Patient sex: M
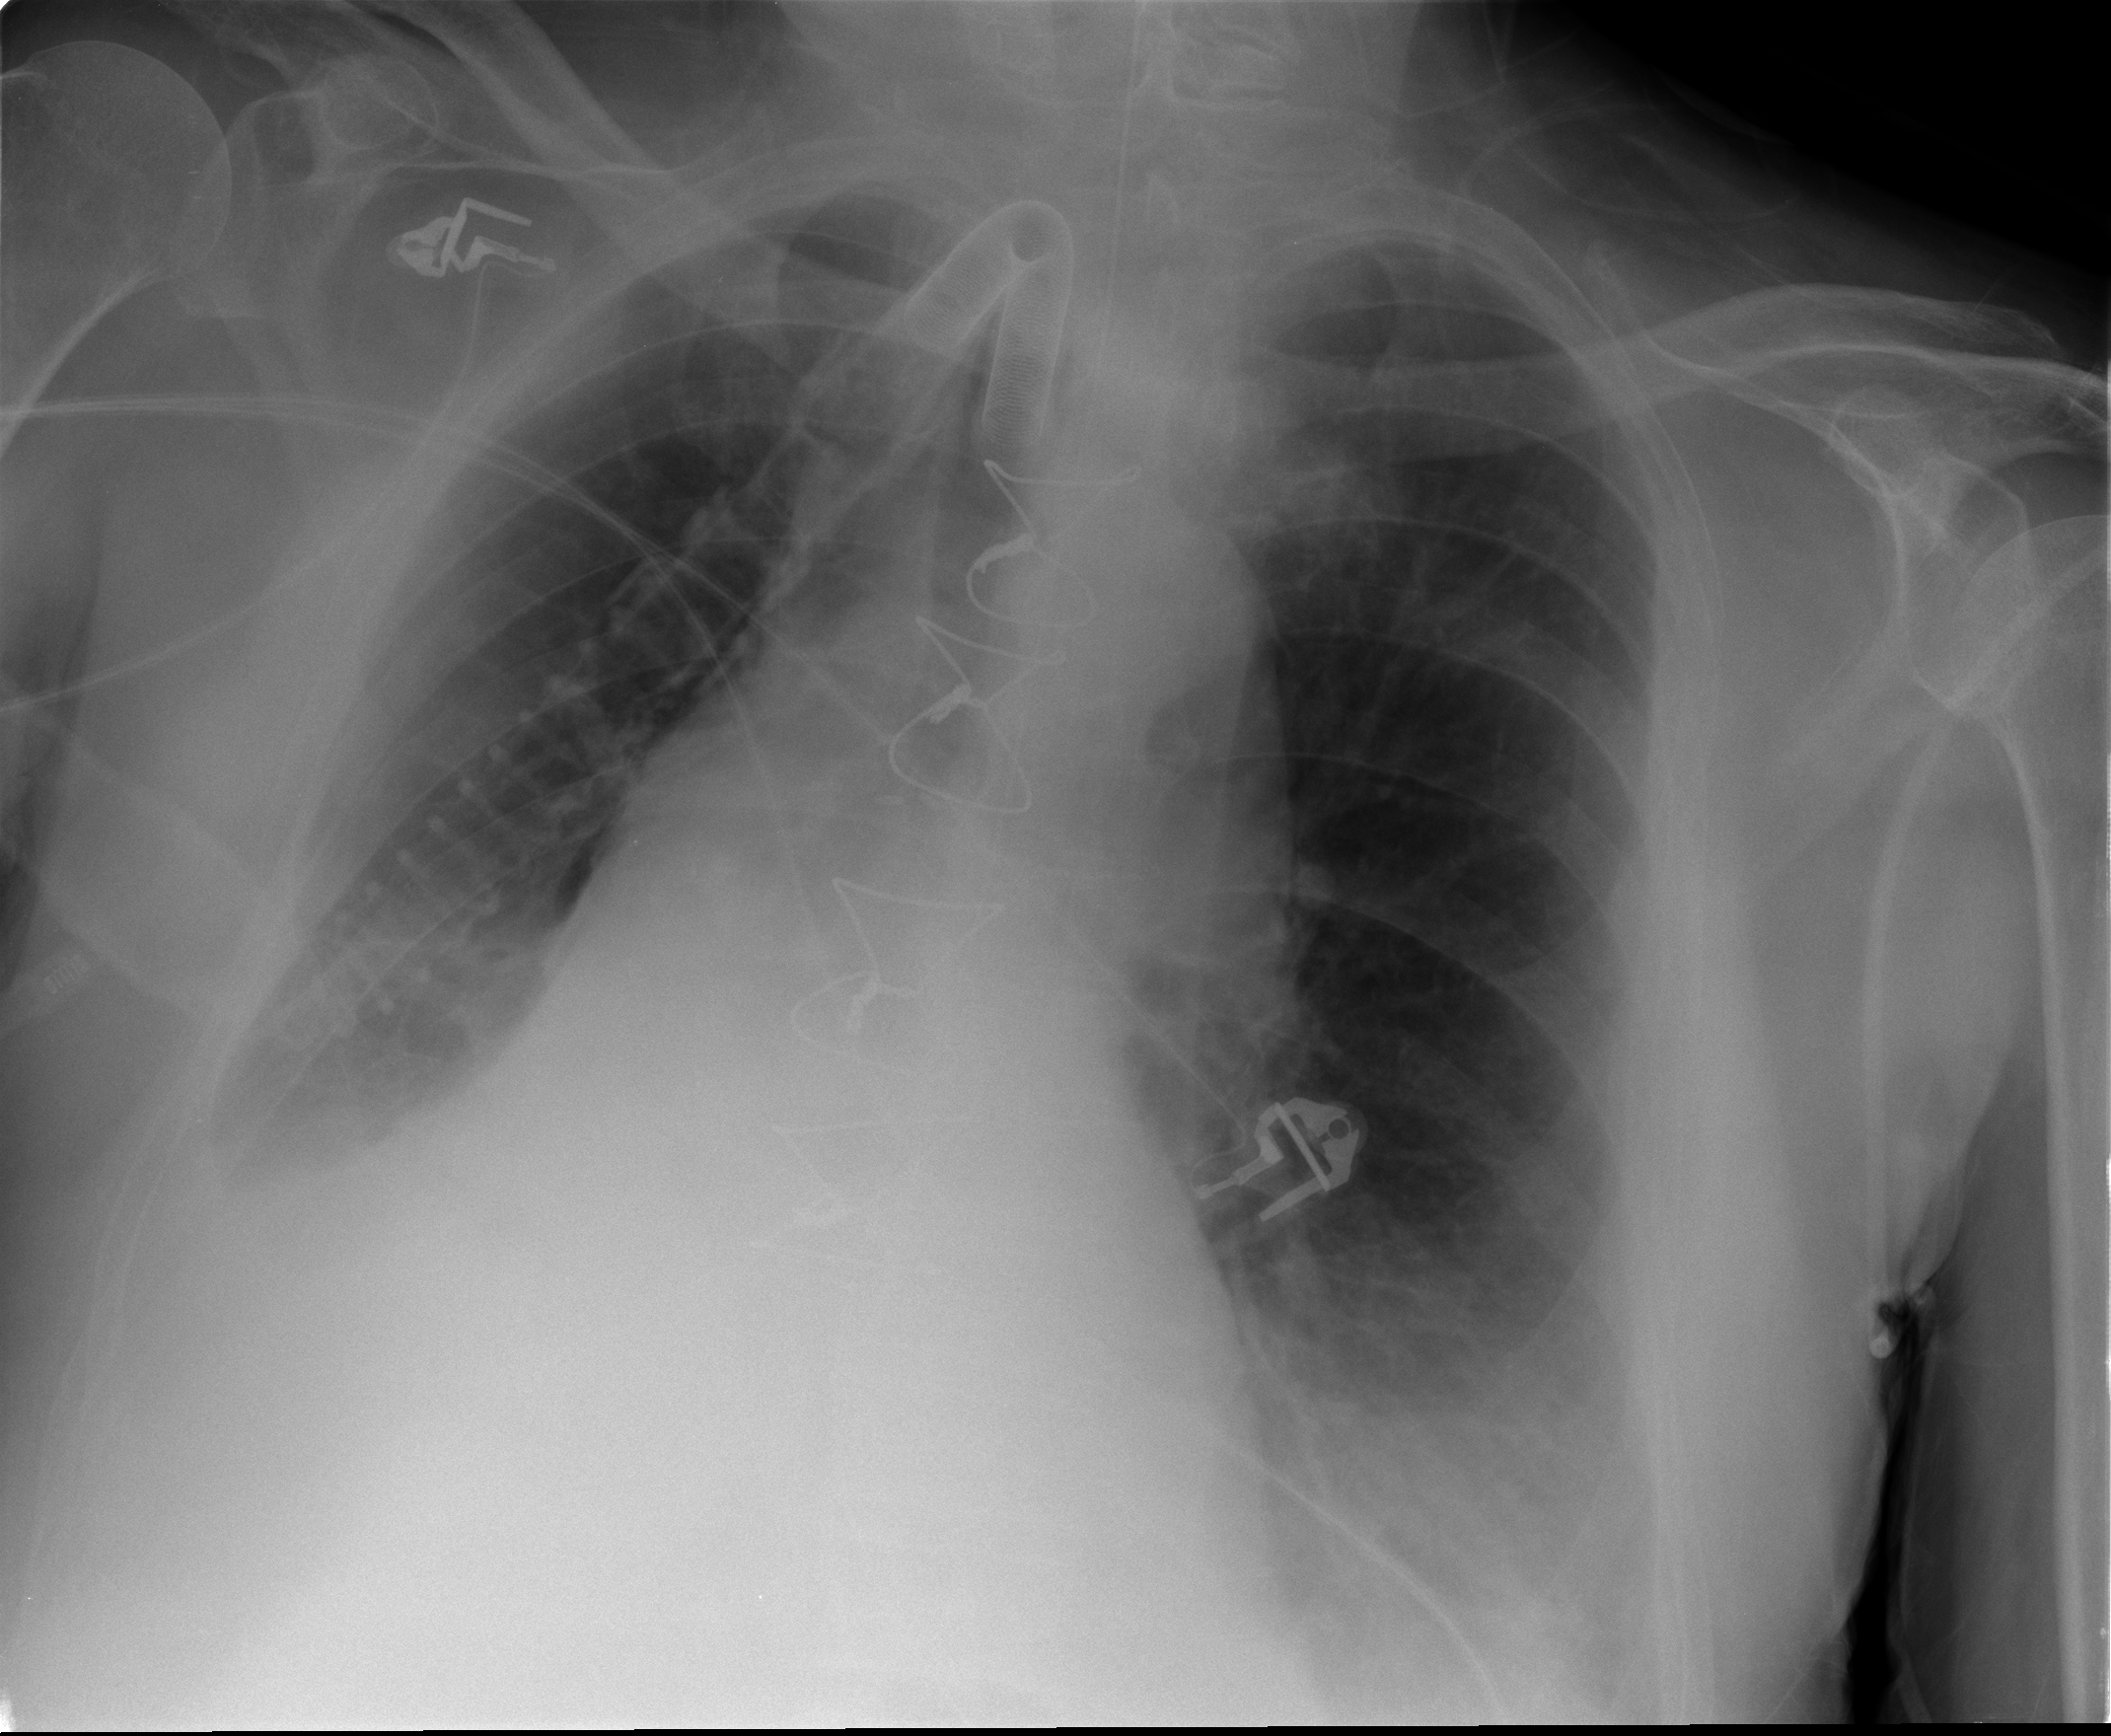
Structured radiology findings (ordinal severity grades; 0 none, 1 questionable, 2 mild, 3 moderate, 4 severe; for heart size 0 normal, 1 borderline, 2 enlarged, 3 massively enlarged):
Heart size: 0
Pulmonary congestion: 0
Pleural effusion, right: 2
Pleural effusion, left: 2
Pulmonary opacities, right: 0
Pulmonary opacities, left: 0
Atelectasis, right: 3
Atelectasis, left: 2